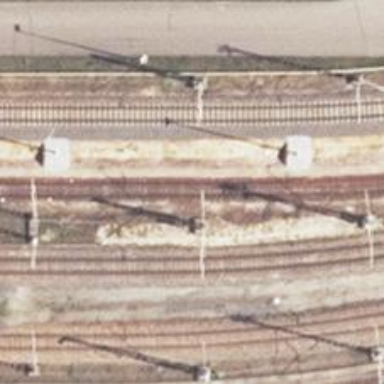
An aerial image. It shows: Railway yard with electrified contact lines.